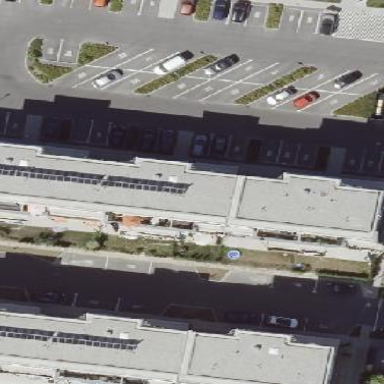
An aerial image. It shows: Flat-roofed apartment building.